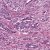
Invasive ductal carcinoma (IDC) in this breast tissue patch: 1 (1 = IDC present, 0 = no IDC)